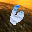
Label: 6